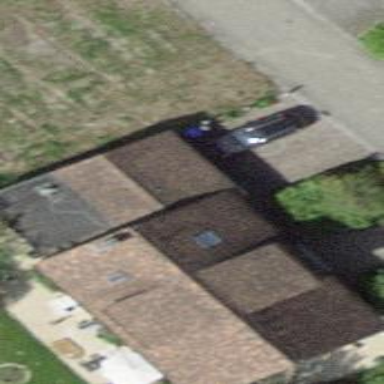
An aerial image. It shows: Garage building.